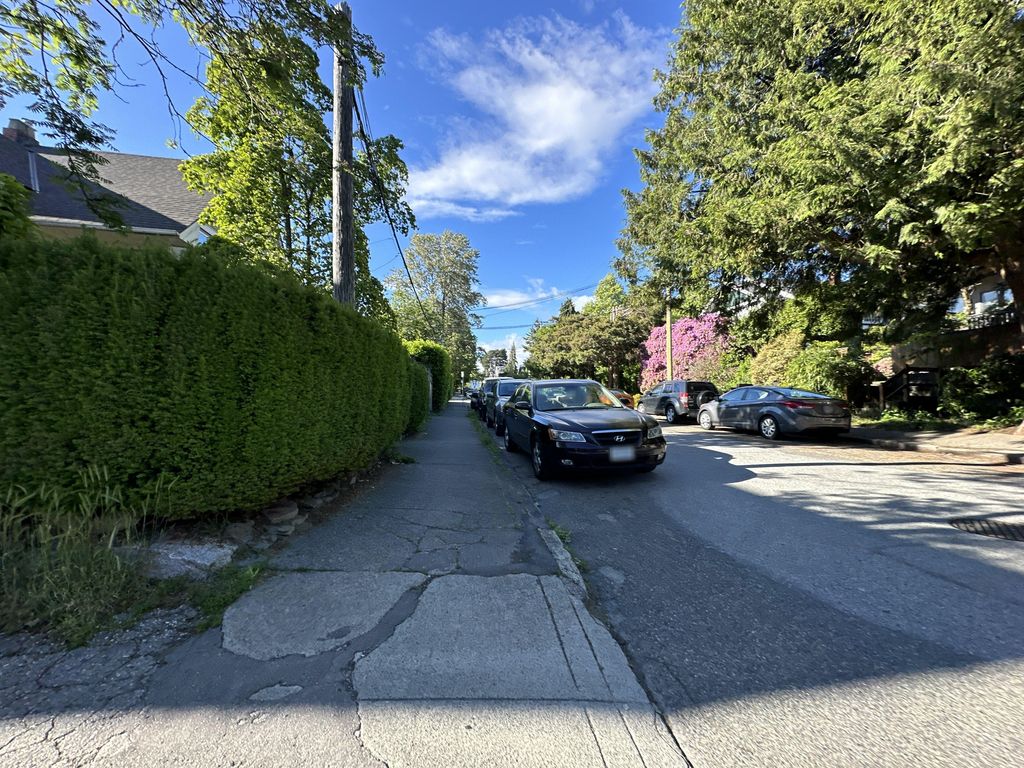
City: vancouver